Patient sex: F
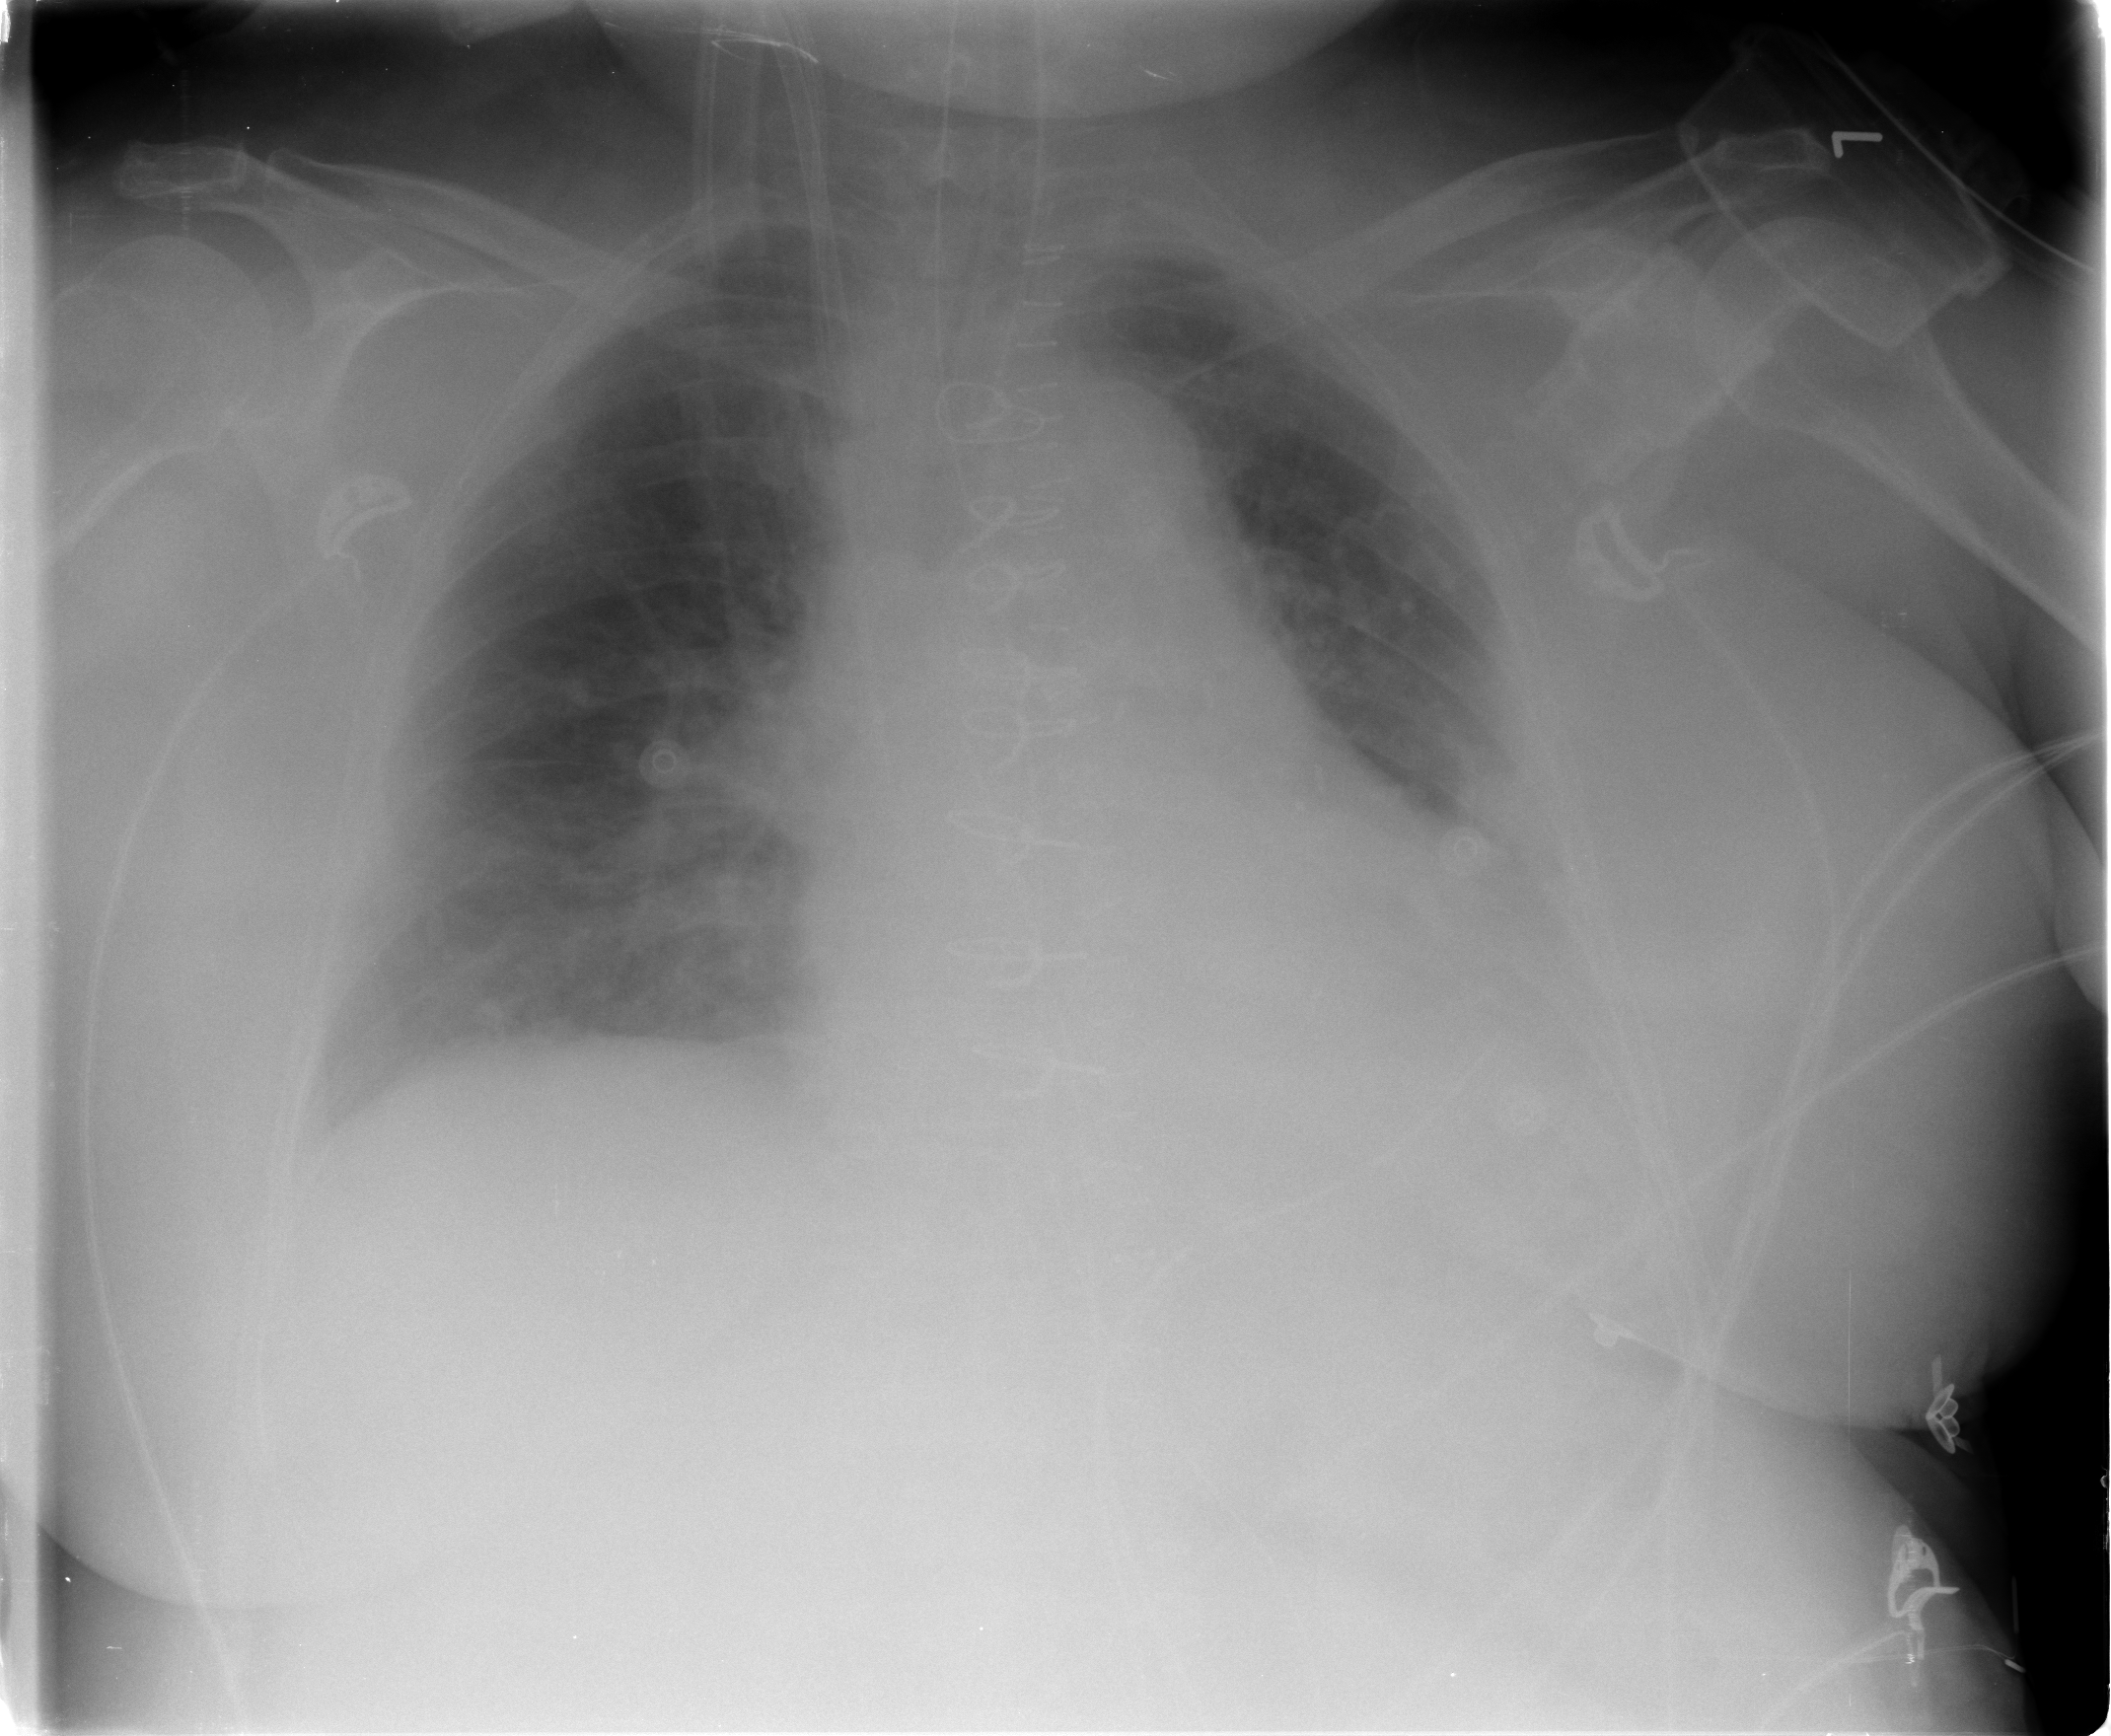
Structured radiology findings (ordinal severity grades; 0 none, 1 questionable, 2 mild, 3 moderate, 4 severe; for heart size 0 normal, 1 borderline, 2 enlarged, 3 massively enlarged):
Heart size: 2
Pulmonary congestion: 2
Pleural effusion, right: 0
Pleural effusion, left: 1
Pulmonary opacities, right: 0
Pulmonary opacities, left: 0
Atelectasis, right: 1
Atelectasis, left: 2